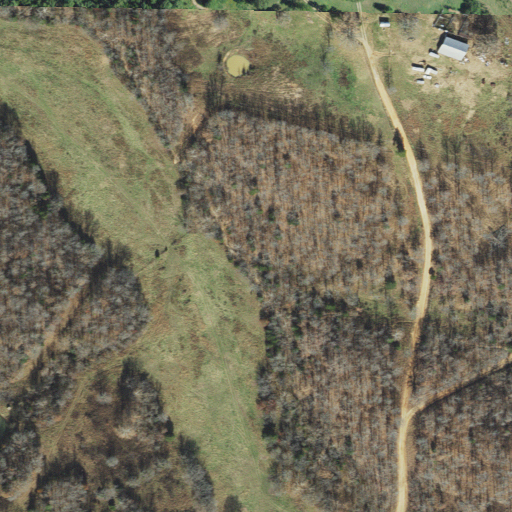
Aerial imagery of valley in Arkansas named Hobbs Hollow containing deciduous forest, pasture, open development, and low intensity development